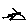
Label: line